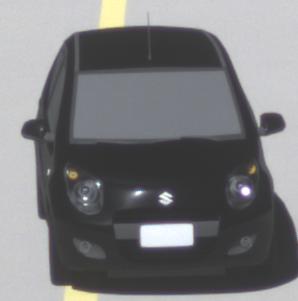
Make: Suzuki
Model: Alto 1.0
Detailed model: Alto (V)
Model produced from: 2011/02
Model produced until: 2011/03
Doors: 5
Color: black
Road condition: dry road
Daytime: midday
Contrast: high contrast